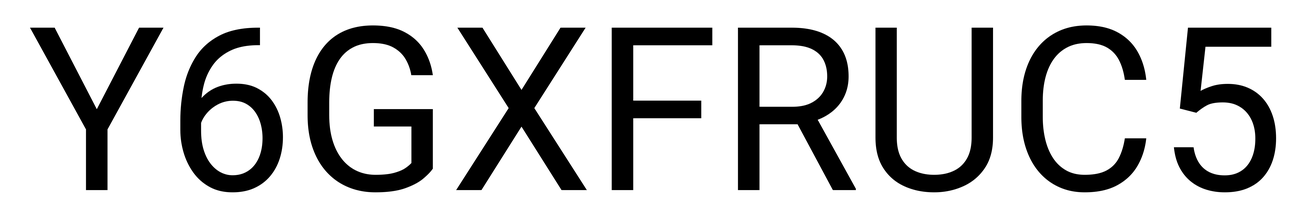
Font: Roboto_Regular